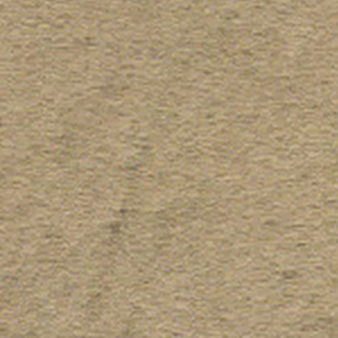
Label: other